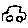
Label: car